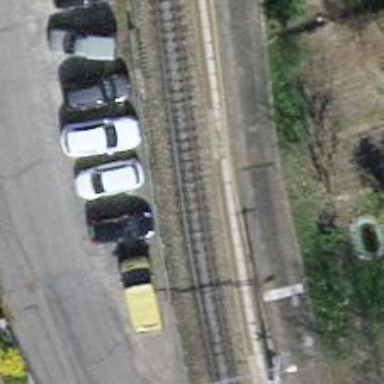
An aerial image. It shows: Public transport stop position.